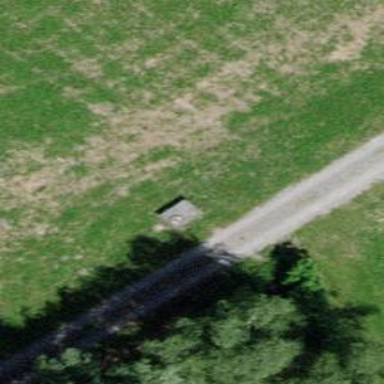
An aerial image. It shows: Compacted track with grade2 level.